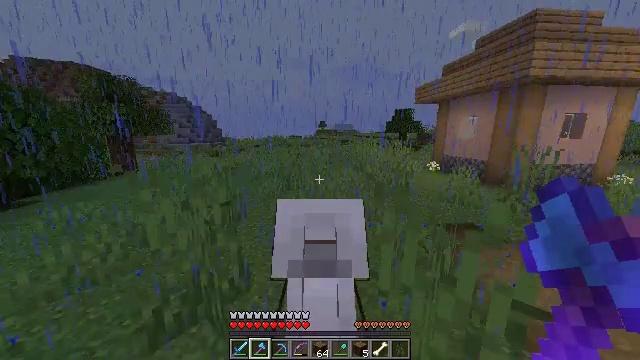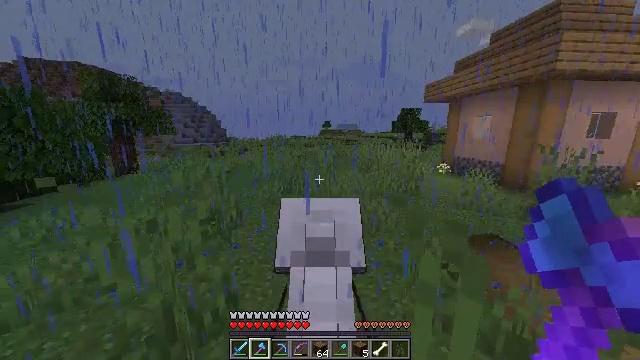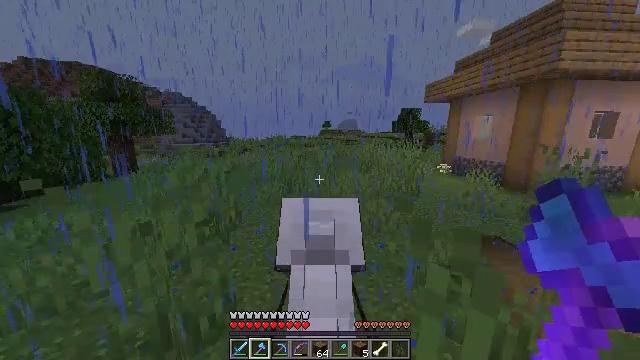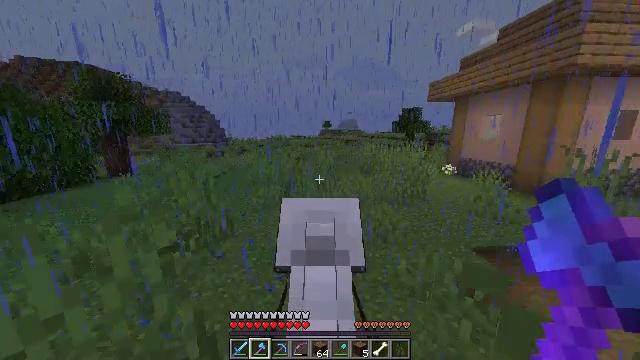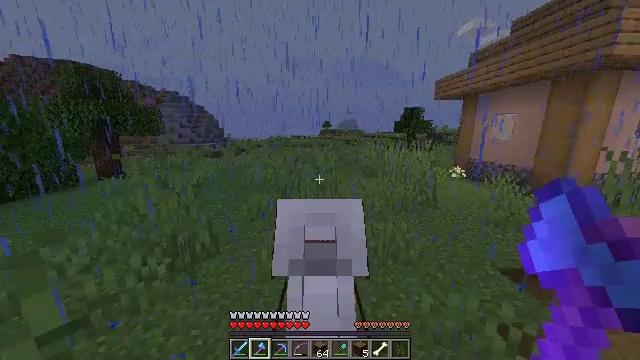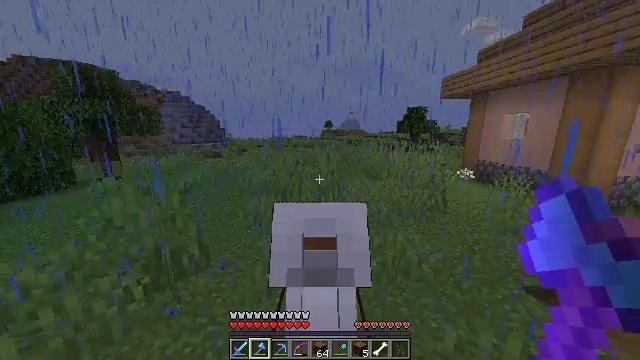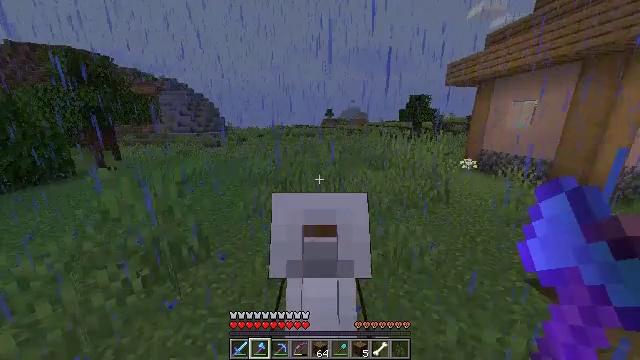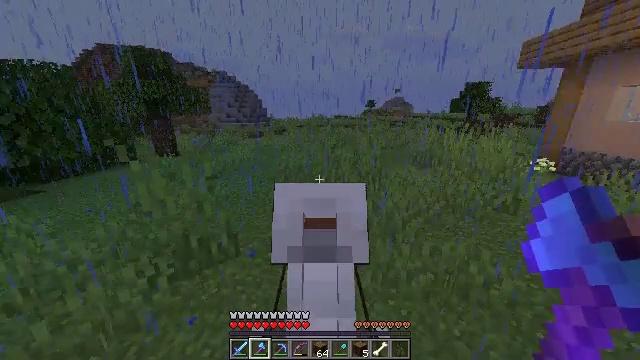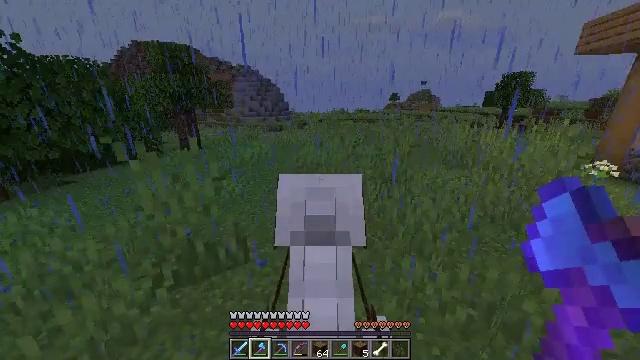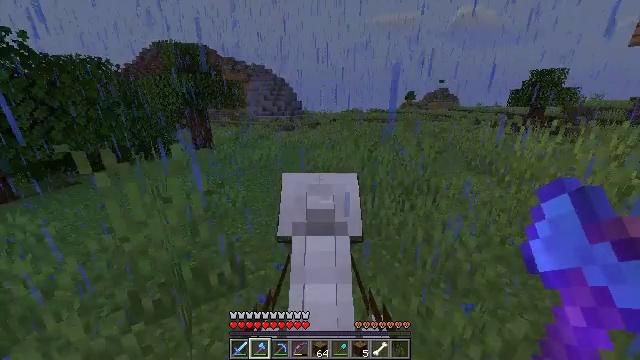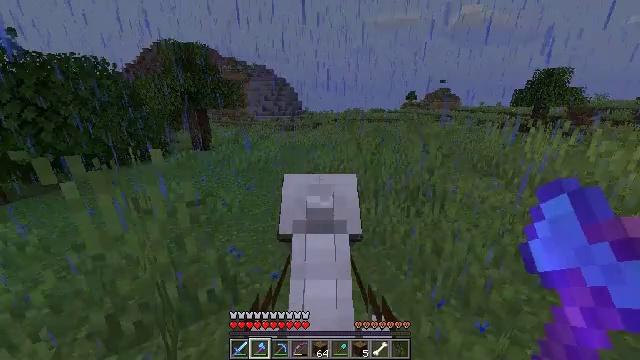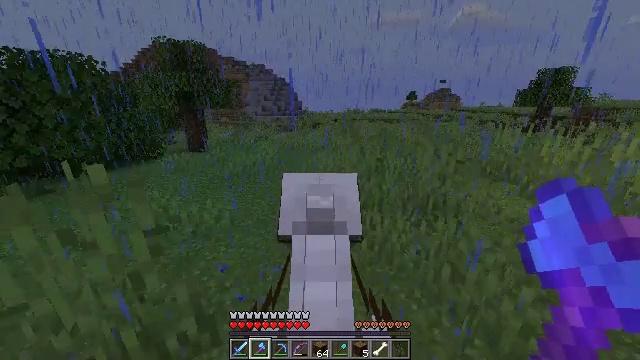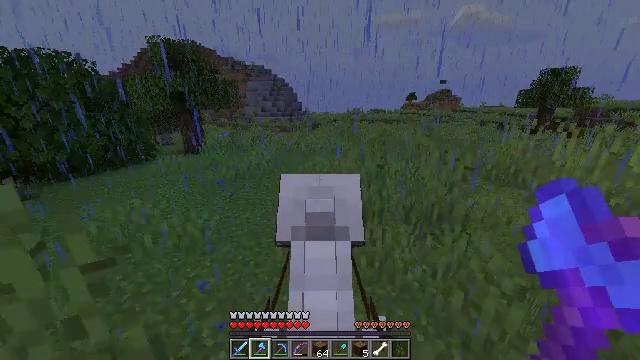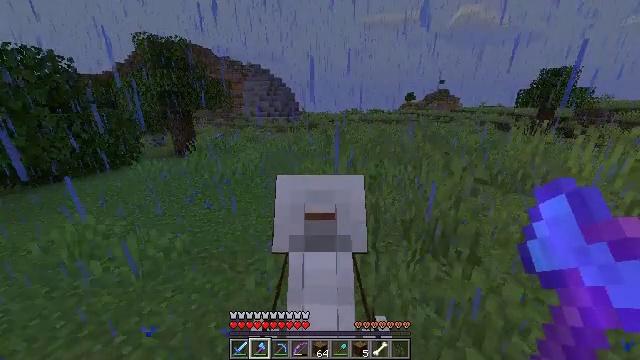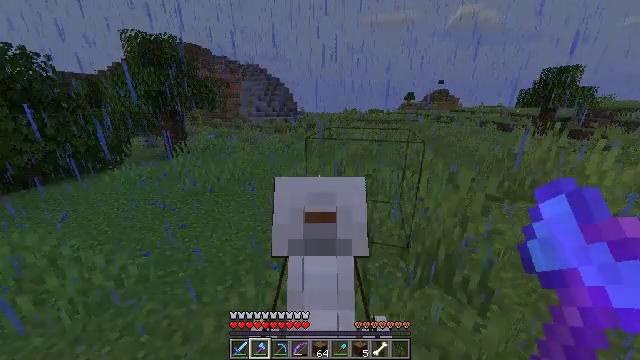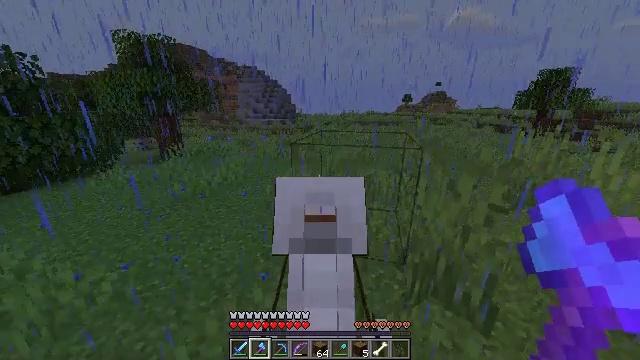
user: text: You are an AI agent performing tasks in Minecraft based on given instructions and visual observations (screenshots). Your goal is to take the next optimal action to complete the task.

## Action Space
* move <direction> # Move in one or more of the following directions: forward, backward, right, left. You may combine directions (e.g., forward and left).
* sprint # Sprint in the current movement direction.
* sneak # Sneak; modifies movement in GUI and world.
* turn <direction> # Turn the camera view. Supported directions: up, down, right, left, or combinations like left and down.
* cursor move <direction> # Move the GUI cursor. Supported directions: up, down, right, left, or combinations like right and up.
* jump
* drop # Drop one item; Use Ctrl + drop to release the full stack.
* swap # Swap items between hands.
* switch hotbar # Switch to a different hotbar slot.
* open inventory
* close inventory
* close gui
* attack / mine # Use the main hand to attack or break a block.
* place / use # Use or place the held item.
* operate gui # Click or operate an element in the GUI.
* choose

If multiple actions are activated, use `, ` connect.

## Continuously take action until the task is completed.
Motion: motion action
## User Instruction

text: Mine the mushroom stem in the forest.
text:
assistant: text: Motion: move forward, sprint
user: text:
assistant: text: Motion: move forward, sprint
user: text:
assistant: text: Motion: move forward, sprint
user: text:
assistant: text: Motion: move forward, sprint
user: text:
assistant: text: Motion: move forward, sprint
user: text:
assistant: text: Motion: move forward, sprint, turn left and down
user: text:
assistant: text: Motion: move forward, sprint, turn left and down
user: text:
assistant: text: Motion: move forward, sprint, turn left and down
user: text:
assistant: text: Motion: move forward, sprint
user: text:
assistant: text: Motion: move forward and move right, sprint
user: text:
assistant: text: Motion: move forward and move right, sprint
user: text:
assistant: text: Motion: move forward and move right, sprint
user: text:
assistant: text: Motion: move forward and move right, sprint
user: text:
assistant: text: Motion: move forward and move right, sprint
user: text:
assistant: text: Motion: move forward and move right, sprint, turn right
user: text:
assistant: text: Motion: move forward and move right, sprint, turn right
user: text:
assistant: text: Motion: move forward and move right, sprint, turn right
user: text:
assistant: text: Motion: move forward and move right, sprint
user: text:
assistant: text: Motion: move forward and move right, sprint
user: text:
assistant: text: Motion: move forward and move right, sprint
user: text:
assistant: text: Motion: move forward and move right, sprint
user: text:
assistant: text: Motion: move forward and move right, sprint
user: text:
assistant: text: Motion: move forward and move right, sprint
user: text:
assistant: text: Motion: move forward and move right, sprint
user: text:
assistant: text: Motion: move forward and move right, sprint
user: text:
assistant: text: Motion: move forward and move right, sprint
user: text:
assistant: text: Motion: move forward and move right, sprint
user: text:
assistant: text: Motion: move forward and move right, sprint
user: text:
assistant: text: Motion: move forward and move right, sprint
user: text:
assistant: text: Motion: move forward and move right, sprint